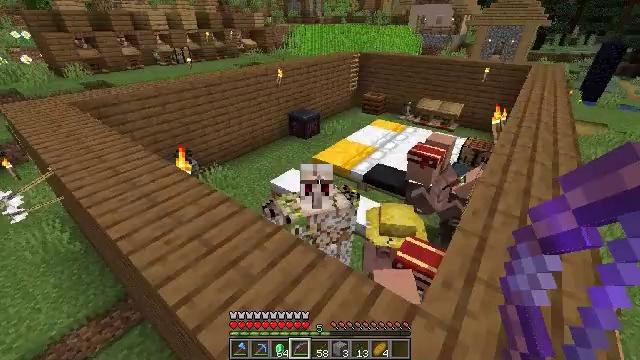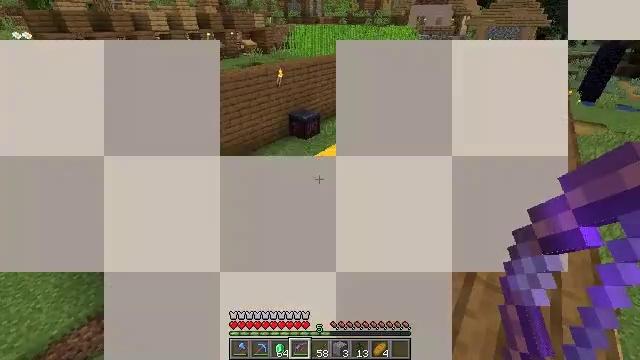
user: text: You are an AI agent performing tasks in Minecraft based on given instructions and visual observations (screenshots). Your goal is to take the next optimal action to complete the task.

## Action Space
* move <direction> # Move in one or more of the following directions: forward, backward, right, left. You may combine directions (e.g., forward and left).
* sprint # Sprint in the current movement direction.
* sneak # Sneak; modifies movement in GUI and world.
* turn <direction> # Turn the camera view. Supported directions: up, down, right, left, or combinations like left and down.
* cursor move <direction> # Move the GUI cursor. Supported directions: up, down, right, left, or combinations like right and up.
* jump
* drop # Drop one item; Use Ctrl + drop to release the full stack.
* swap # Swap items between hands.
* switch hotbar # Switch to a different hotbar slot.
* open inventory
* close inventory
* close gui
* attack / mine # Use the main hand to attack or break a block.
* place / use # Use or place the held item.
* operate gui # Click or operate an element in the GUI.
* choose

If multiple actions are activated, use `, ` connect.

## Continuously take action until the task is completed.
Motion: motion action
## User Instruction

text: Kill an iron golem.
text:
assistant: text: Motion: no_op
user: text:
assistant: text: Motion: no_op